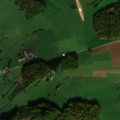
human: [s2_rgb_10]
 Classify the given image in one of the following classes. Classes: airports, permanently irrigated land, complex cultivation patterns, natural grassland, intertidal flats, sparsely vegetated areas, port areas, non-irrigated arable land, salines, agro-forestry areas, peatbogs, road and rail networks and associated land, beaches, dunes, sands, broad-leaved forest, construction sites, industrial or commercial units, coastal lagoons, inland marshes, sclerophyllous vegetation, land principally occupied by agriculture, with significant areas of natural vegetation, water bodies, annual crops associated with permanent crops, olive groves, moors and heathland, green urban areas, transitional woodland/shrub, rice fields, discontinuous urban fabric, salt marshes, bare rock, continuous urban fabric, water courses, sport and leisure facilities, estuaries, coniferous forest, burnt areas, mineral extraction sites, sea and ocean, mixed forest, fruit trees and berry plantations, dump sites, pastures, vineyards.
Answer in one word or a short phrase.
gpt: non-irrigated arable land, pastures, broad-leaved forest, coniferous forest